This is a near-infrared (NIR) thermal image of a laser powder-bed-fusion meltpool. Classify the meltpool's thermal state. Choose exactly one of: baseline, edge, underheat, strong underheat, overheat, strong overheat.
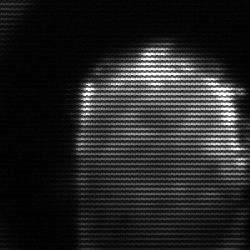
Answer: baseline